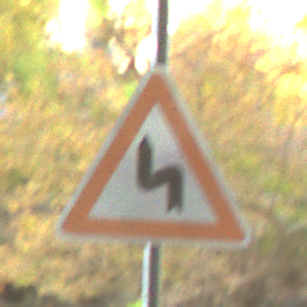
Verkehrszeichen: DoppelkurveZunaechstLinks
Umgebung: Outdoor, Urban
Tageszeit: Midday
Wetter: Clear
Licht: Natural
Jahreszeit: NotSpecified
Kontrast: LowContrast